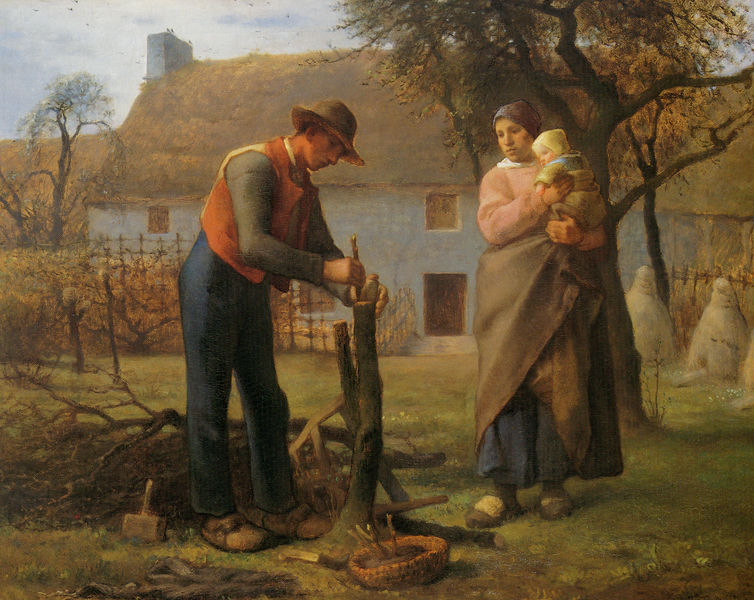
Titel: Un Paysan greffant un arbre, Bauer beim Veredeln eines Baumes
Künstler: Jean François Millet
Standort: München
Institution: Neue Pinakothek
Schlagwörter: baum, blau, blätter, dunkel, gemälde, hand, himmel, laub, mann, schatten, wolken, bäume, gelb, grün, landschaft, mädchen, ocker, äste, abend, braun, fenster, frau, hell, holz, hut, kleid, kopfbedeckungen, licht, orange, schwarz, stroh, szene, tür, weiss, blick, dach, gebäude, gras, haus, rasen, rot, tuch, wiese, zaun, beige, haube, malerei, rock, hemd, hose, mütze, mützen, arm, bluse, gesicht, messer, stehen, stein, steine, hände, portrait, porträt, öl, ast, baumstamm, erde, feld, kalt, natur, stamm, strauch, vögel, zweige, busch, sonne, boden, land, gold, realismus, decke, drei, familie, kind, mutter, paar, vater, blatt, rosa, arbeit, bauern, kamin, landleben, schornstein, garten, kopfbedeckung, schürze, sommer, fassade, schuhe, arbeiten, bäuerin, ernte, garben, heu, reisig, dorf, mauer, hecke, spalten, bauernhof, herbst, hof, türe, winter, baby, idylle, platz, schlot, saal, ölgemälde, stämme, wein, einfach, weib, draussen, kopftuch, finster, korb, balken, junge, weste, bauer, reiss, geflecht, reetdach, scheune, strohdach, wurzel, erdfarben, heuhaufen, kragen weiss, kleinkind, ehepaar, werkzeug, stäbe, has, geflochten, lanschaft, axt, fällen, hammer, geäst, reise, rinde, gärtner, apfelbaum, zuschauen, obstbaum, pullover, pulli, baumstumpf, pantoffeln, primärfarben, schnitzen, bauen, säugling, holzschuhe, mass, strohballen, pantinen, millet, keil, reet, rietdach, holzhammer, mützchen, holzfällen, clogs, reisse, beuern, gilet, patschen, baumfällen, holzhacken, gehöfft, pflocken, pfropfen, hose+kleid, sprösslinge, arbeti, baumf#ällen, veredeln